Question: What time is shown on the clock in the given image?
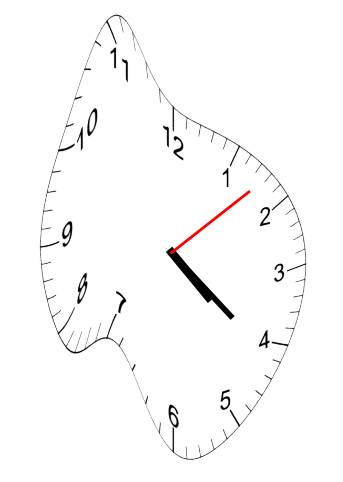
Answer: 04:21:08